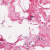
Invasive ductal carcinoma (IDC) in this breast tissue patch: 0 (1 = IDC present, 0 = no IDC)